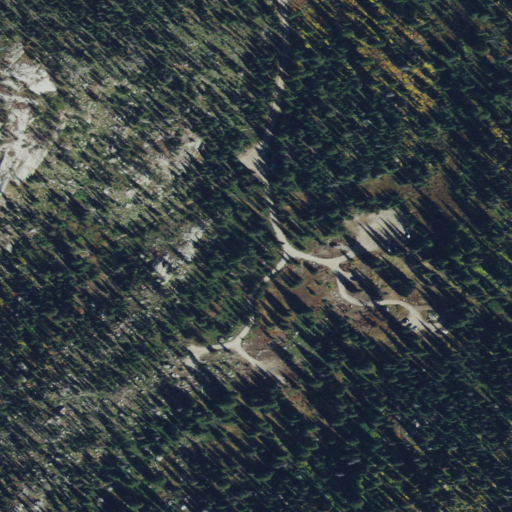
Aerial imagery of gap in Montana named Bear Creek Pass containing evergreen forest and shrub